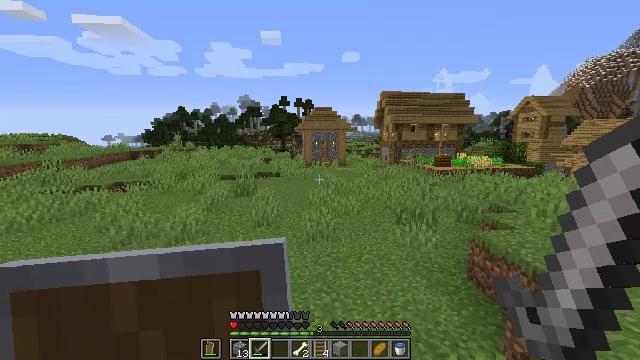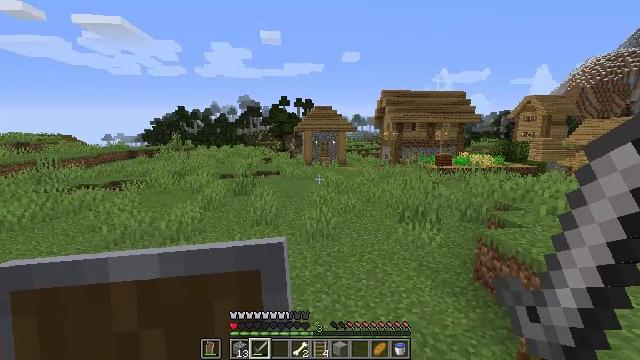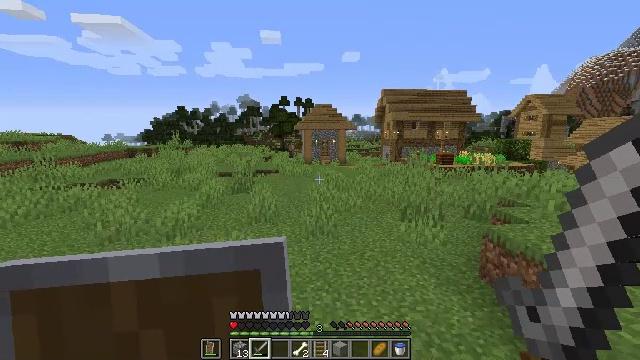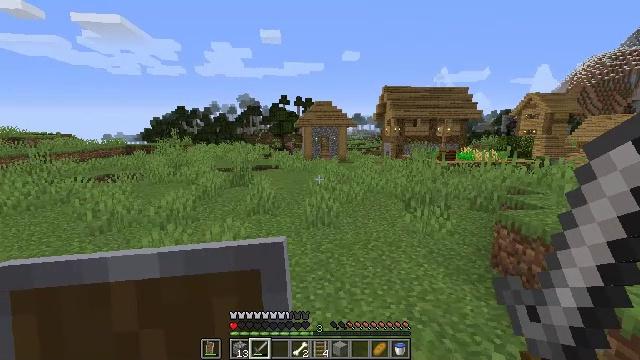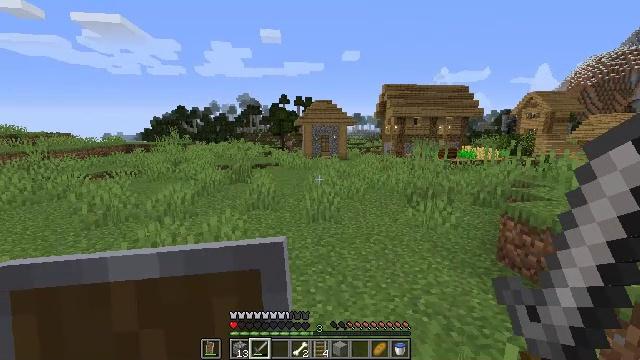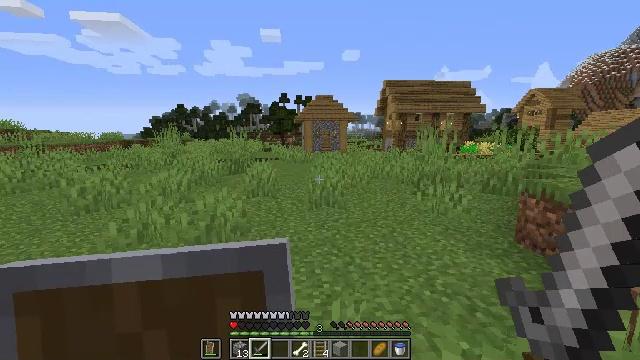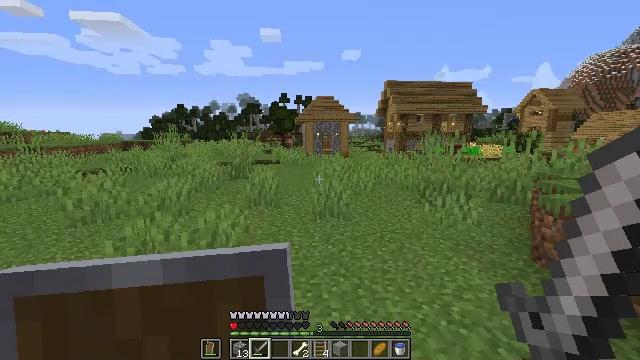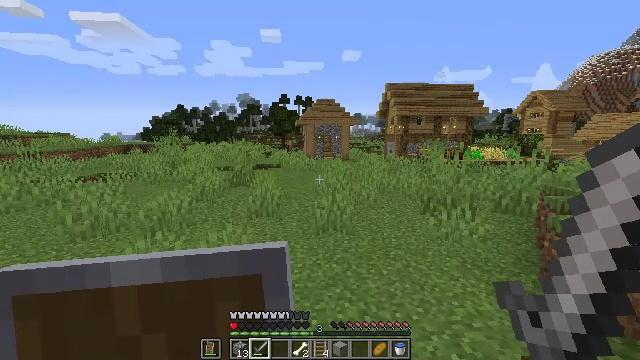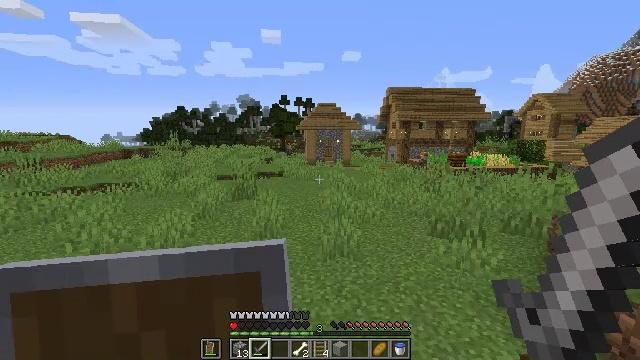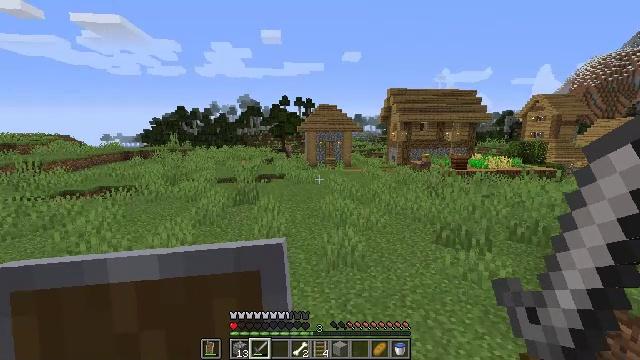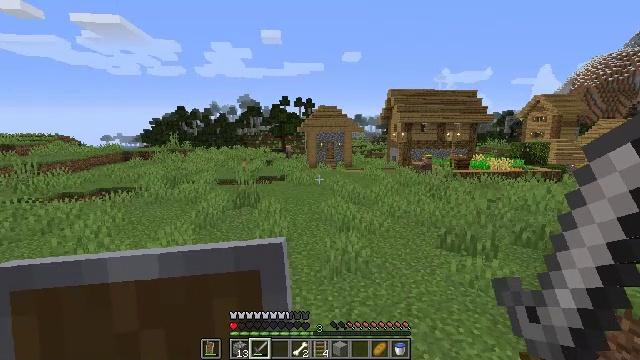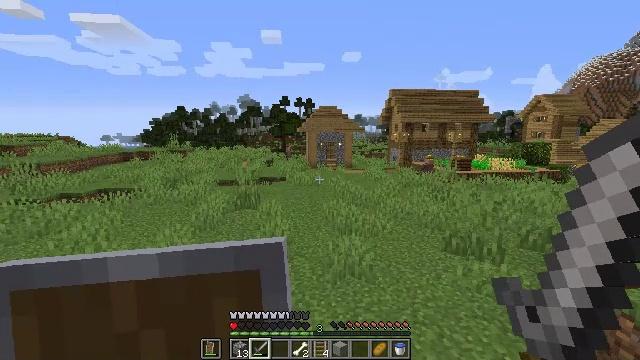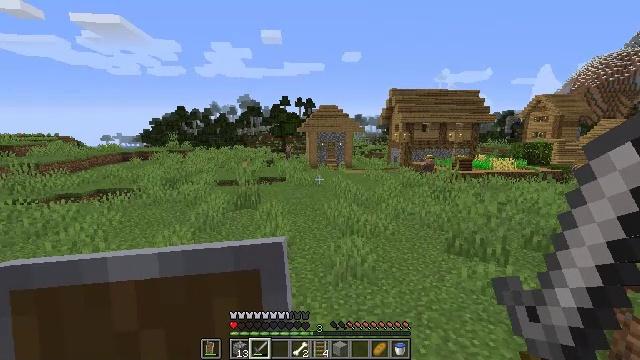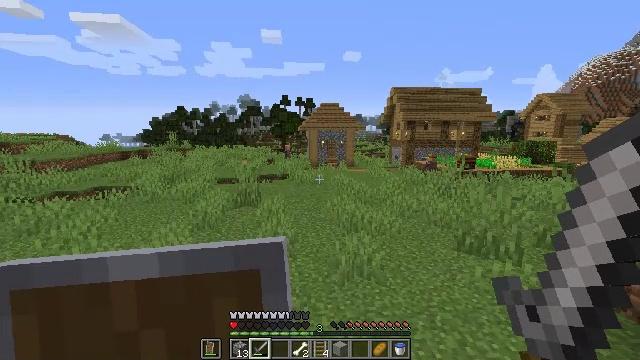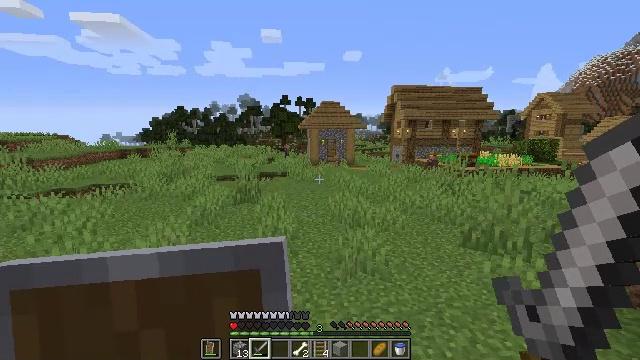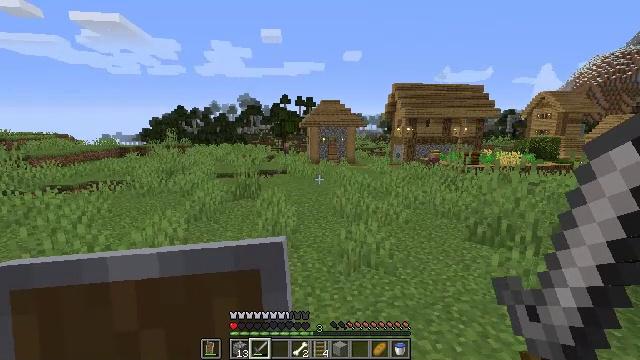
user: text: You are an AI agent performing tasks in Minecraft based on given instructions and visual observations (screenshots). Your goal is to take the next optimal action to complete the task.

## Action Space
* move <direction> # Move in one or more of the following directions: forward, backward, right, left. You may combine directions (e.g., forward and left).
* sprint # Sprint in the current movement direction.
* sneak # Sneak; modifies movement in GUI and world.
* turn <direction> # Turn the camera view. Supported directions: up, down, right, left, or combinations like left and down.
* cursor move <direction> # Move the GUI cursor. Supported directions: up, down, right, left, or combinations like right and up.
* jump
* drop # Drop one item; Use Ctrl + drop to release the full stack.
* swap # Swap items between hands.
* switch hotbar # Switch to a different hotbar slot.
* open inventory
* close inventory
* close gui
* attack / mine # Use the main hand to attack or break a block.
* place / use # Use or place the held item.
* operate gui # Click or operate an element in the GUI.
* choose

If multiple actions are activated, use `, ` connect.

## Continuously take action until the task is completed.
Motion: motion action
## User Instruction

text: Harvest carrots from the farmland.
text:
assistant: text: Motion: move forward, jump
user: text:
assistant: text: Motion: move forward and move left, jump
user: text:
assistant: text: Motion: move forward and move left, jump
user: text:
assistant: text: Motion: move forward and move left, jump
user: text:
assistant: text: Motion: move forward and move left, jump
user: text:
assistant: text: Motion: move forward and move left, jump
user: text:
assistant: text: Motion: move forward and move left, jump
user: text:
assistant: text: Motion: move forward and move left, jump
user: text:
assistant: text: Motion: move forward, jump
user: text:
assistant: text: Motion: move forward, jump
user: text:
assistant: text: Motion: move forward, jump
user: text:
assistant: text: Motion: move forward, jump
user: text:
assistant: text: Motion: move forward, jump
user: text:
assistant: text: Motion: move forward
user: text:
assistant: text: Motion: no_op
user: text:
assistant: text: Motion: no_op
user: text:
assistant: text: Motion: no_op
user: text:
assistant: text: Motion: no_op
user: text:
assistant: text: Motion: no_op
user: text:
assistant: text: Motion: no_op
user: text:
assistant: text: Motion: no_op
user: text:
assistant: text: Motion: no_op
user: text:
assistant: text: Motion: no_op
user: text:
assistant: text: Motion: no_op
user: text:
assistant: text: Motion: no_op
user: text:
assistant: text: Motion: no_op
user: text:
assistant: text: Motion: no_op
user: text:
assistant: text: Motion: no_op
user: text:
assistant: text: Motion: no_op
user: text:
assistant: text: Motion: no_op